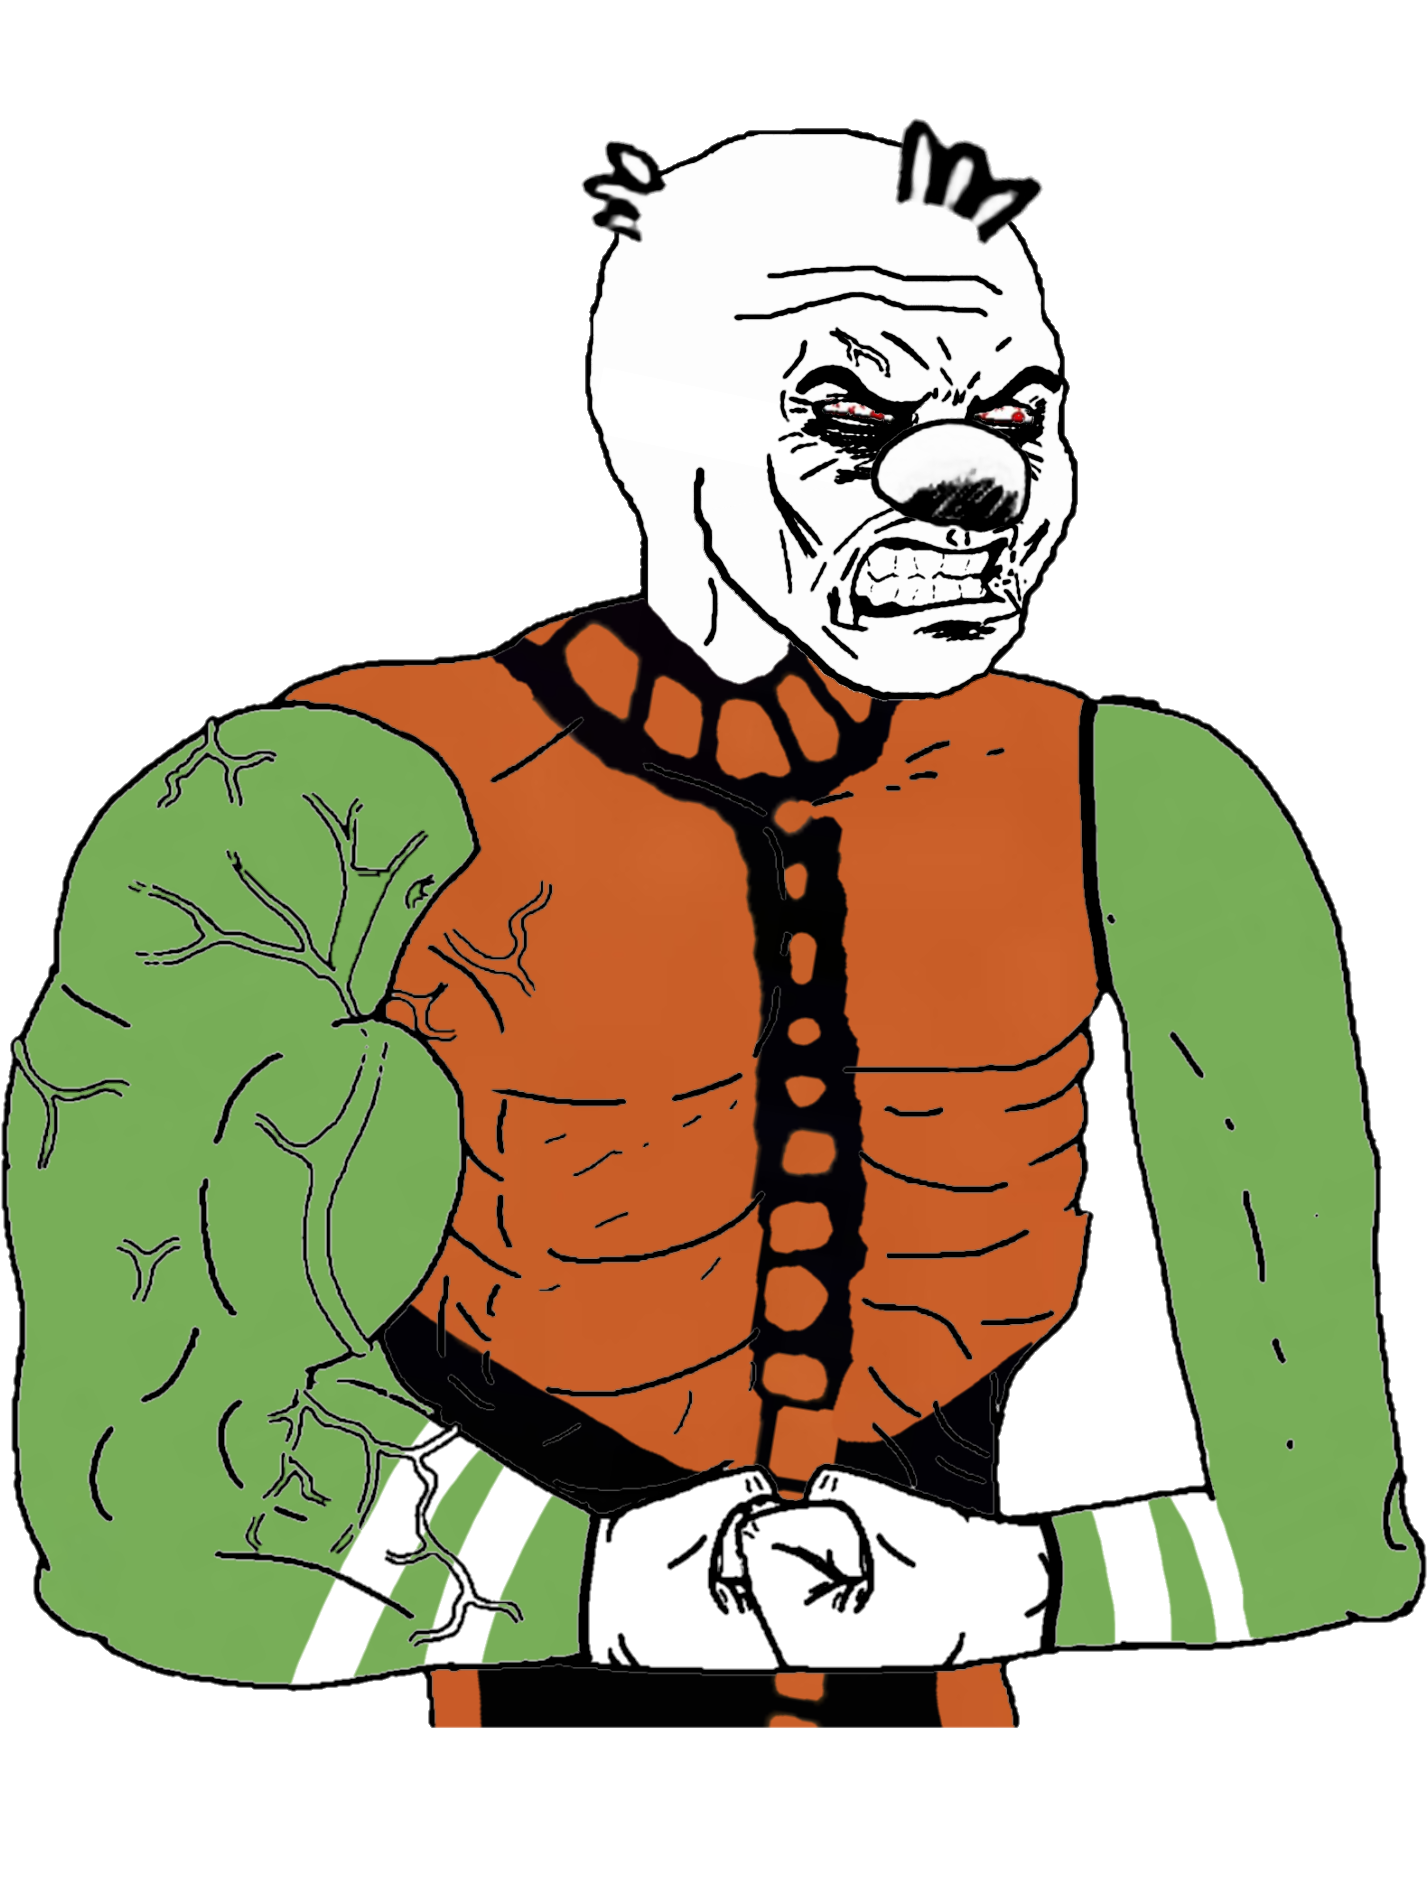
Label: 5_Coomer